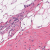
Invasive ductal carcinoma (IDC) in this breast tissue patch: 0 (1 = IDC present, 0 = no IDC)